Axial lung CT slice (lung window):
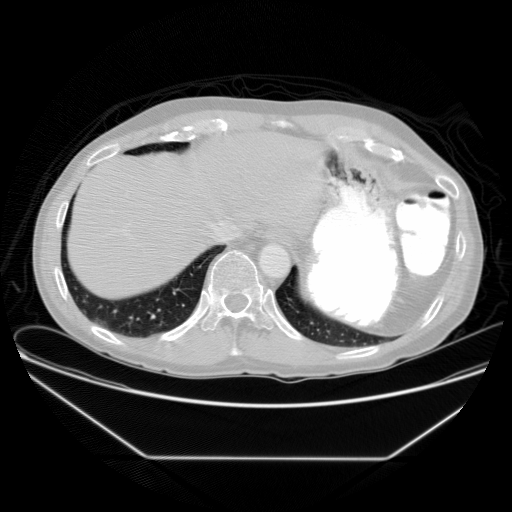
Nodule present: no